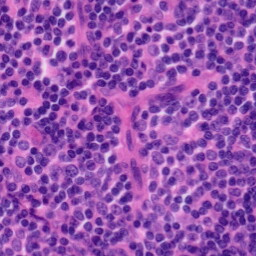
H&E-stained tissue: Tonsil